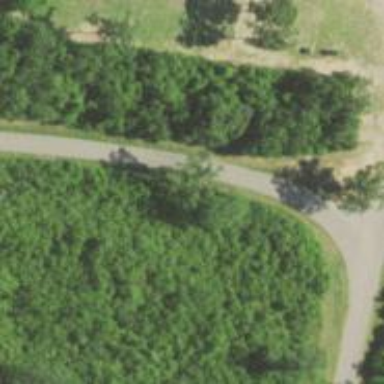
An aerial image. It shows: Unclassified road.